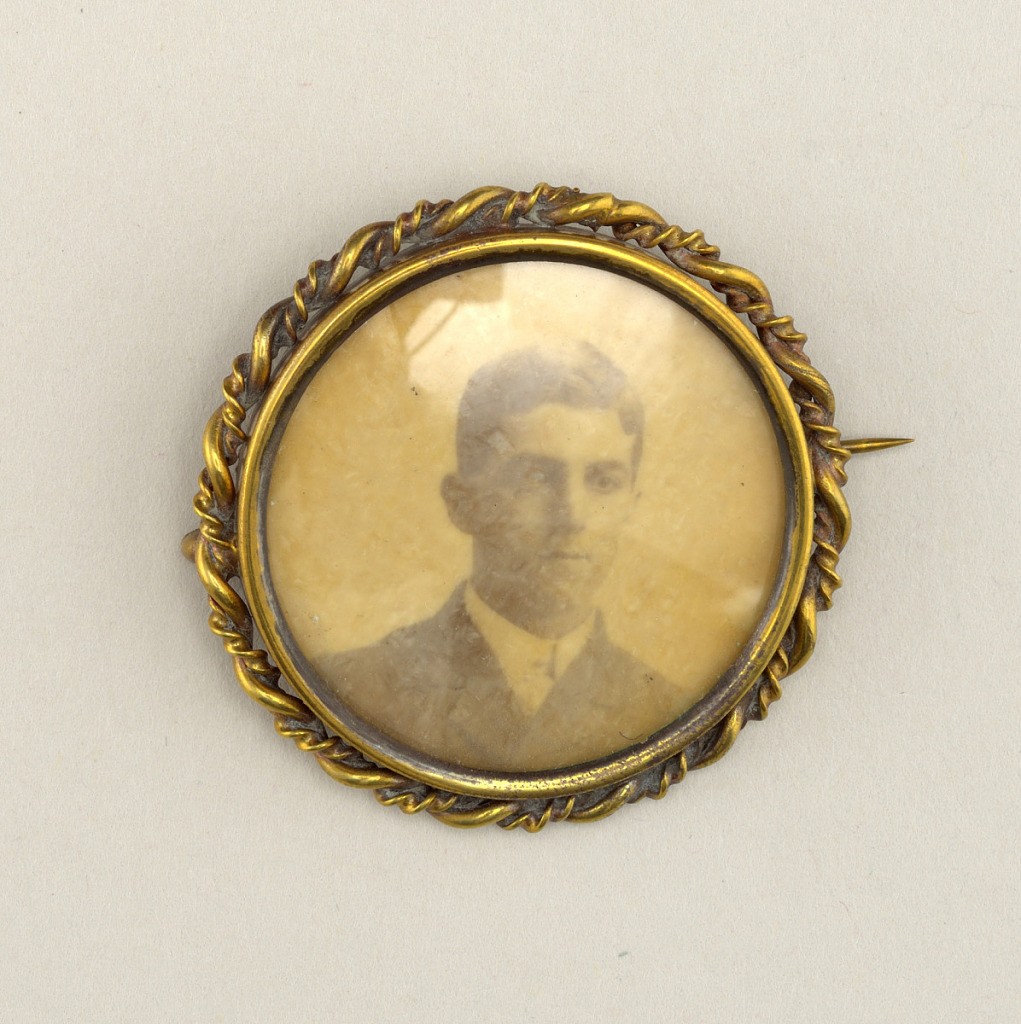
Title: Brooch
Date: ca. 1890
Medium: photograph, gilded metal
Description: Circular; portrait of a young man; gilded metal frame with double rope twist.